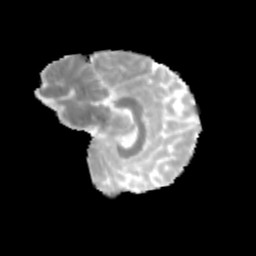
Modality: MD
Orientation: sagittal
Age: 14
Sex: female
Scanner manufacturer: siemens
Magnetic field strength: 3 T
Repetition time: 3.8 s
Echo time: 0.07 s